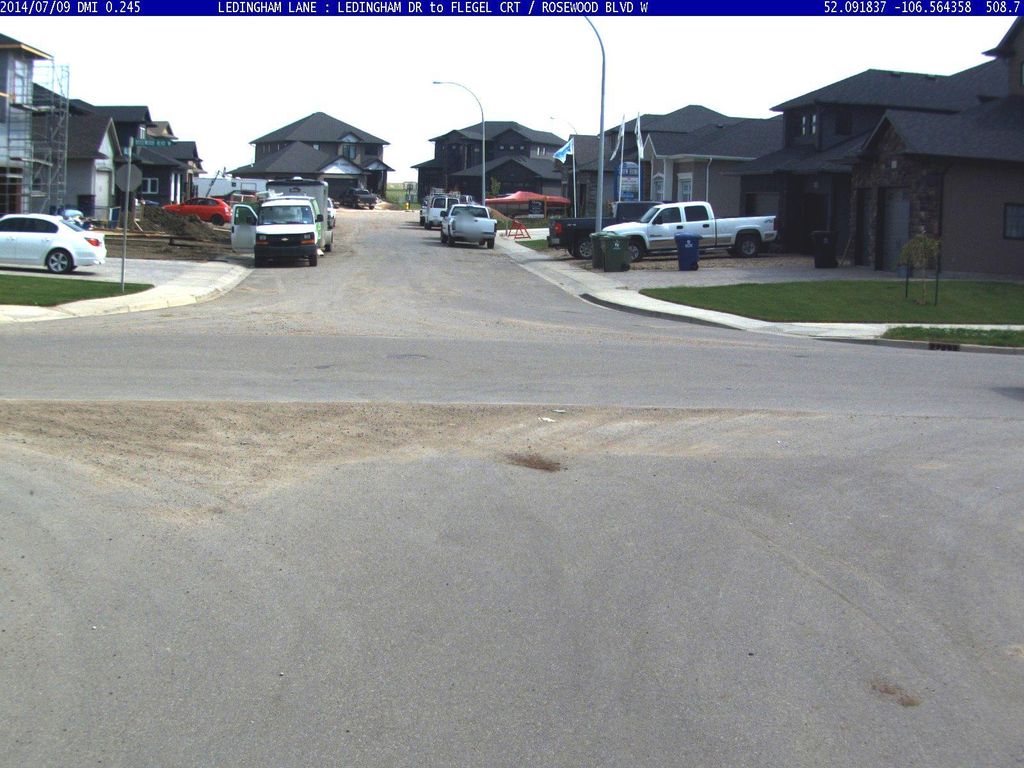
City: saskatoon